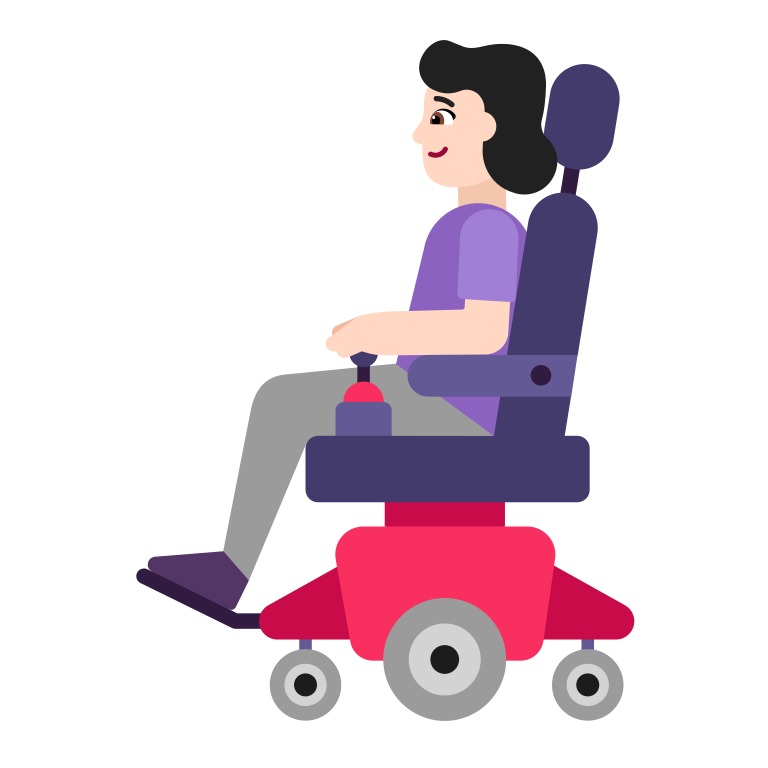
woman in motorized wheelchair flat light